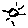
Label: sun